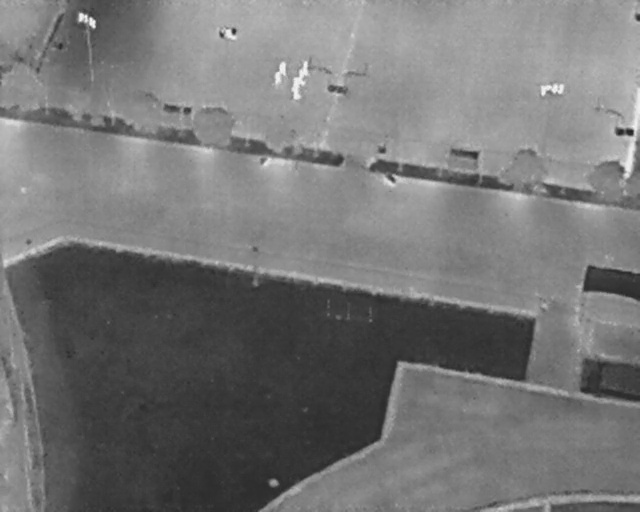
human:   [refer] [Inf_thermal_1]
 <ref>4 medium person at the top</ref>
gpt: <box>[[42, 12, 45, 14, 2], [41, 14, 44, 16, 2], [46, 12, 49, 14, 2], [44, 16, 47, 19, 2]]</box>

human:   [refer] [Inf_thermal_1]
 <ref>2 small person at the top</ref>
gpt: <box>[[45, 14, 48, 15, 2], [45, 15, 47, 17, 2]]</box>